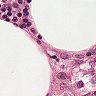
Metastatic tissue present: no